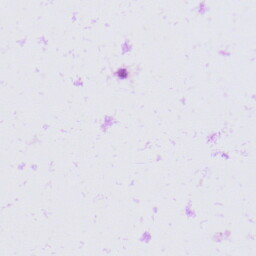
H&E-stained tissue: Skin